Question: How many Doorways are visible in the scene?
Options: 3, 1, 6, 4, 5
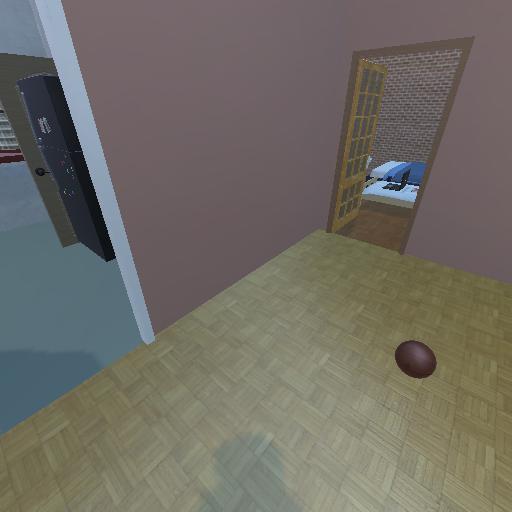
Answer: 3